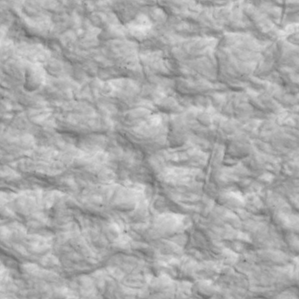
Label: non_frost